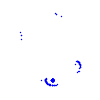
Particle: kaon